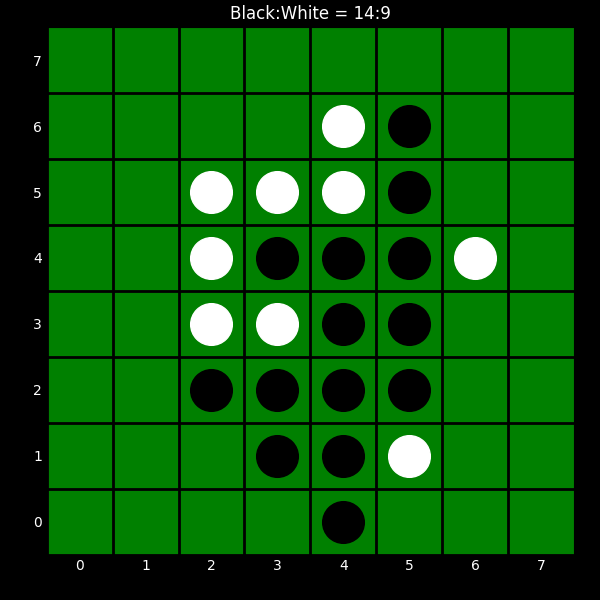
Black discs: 14
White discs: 9